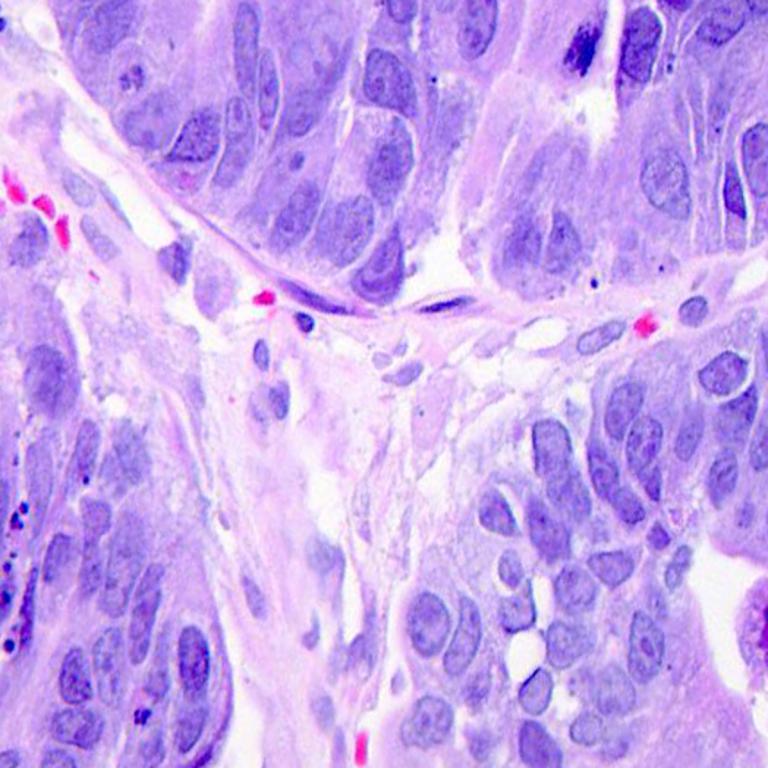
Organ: colon
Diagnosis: adenocarcinomas